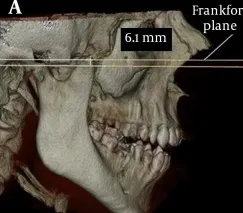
Case 1;. 3D view of the elongated right coronoid process.
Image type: radiology (ct)